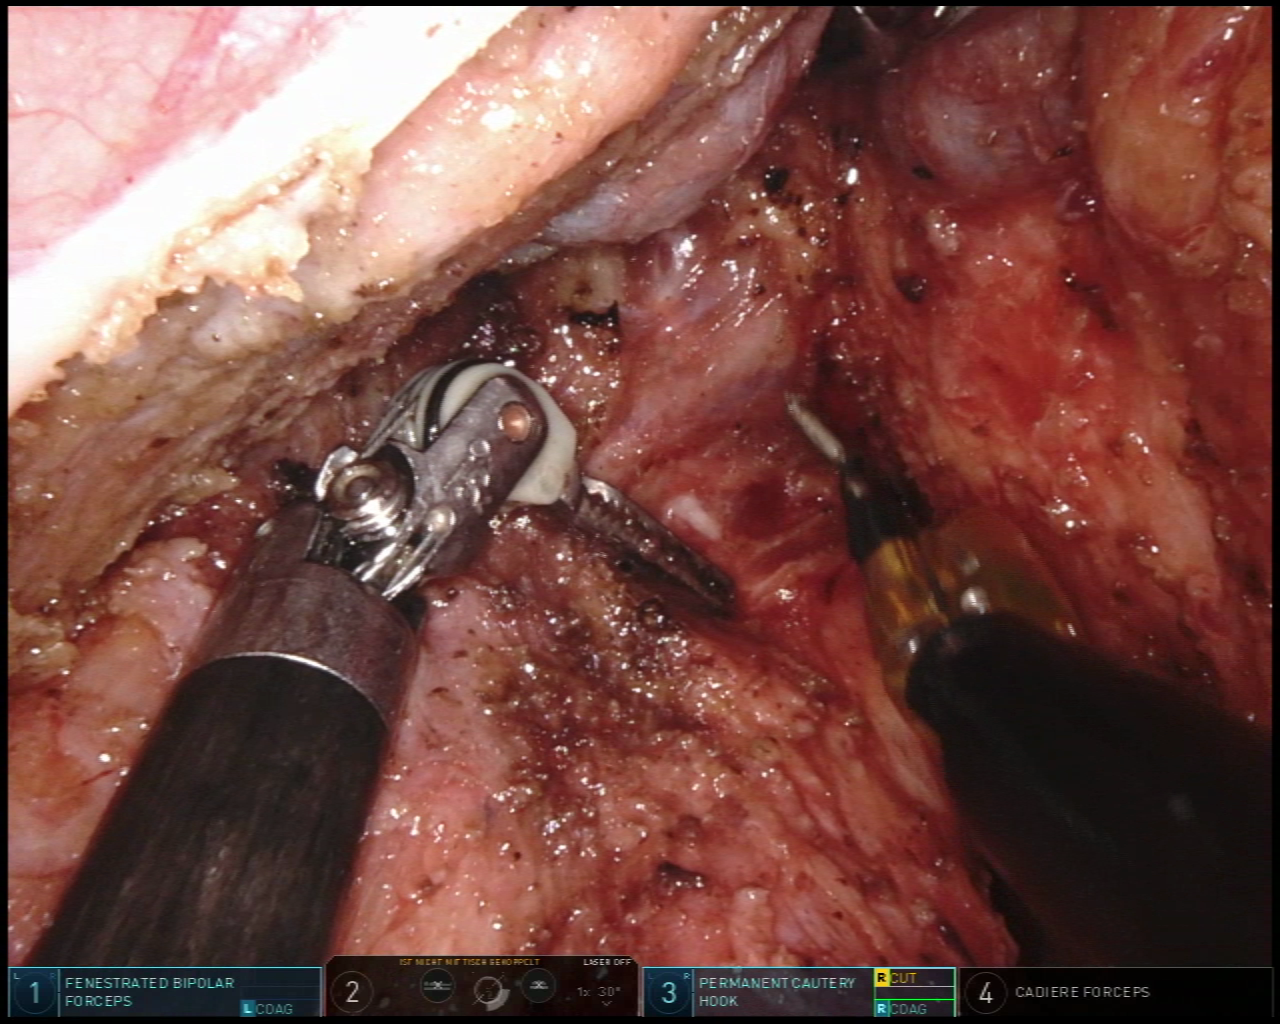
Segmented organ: vesicular_glands
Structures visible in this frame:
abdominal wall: no
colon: no
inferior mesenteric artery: no
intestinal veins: no
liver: no
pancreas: no
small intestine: no
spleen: no
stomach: no
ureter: no
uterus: no
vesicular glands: yes